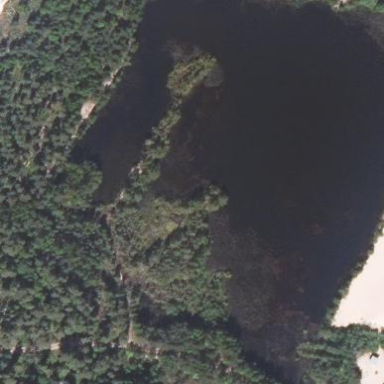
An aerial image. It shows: Pond with natural water.